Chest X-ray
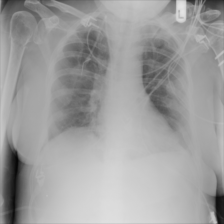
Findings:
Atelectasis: negative
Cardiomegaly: negative
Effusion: negative
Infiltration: negative
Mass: negative
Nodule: negative
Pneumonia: negative
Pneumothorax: negative
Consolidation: negative
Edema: negative
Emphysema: negative
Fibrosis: negative
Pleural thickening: negative
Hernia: negative